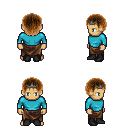
a pixel art fantasy rpg character, male body template, human, tanned skin, teal long-sleeve shirt, robe skirt, brown plain hairstyle, iron tiara, black shoes, four views (front, back, left, right), 2x2 character sprite sheet, small pixel art, hard edges, no anti-aliasing